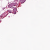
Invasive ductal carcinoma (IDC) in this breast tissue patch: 0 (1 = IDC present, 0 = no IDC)